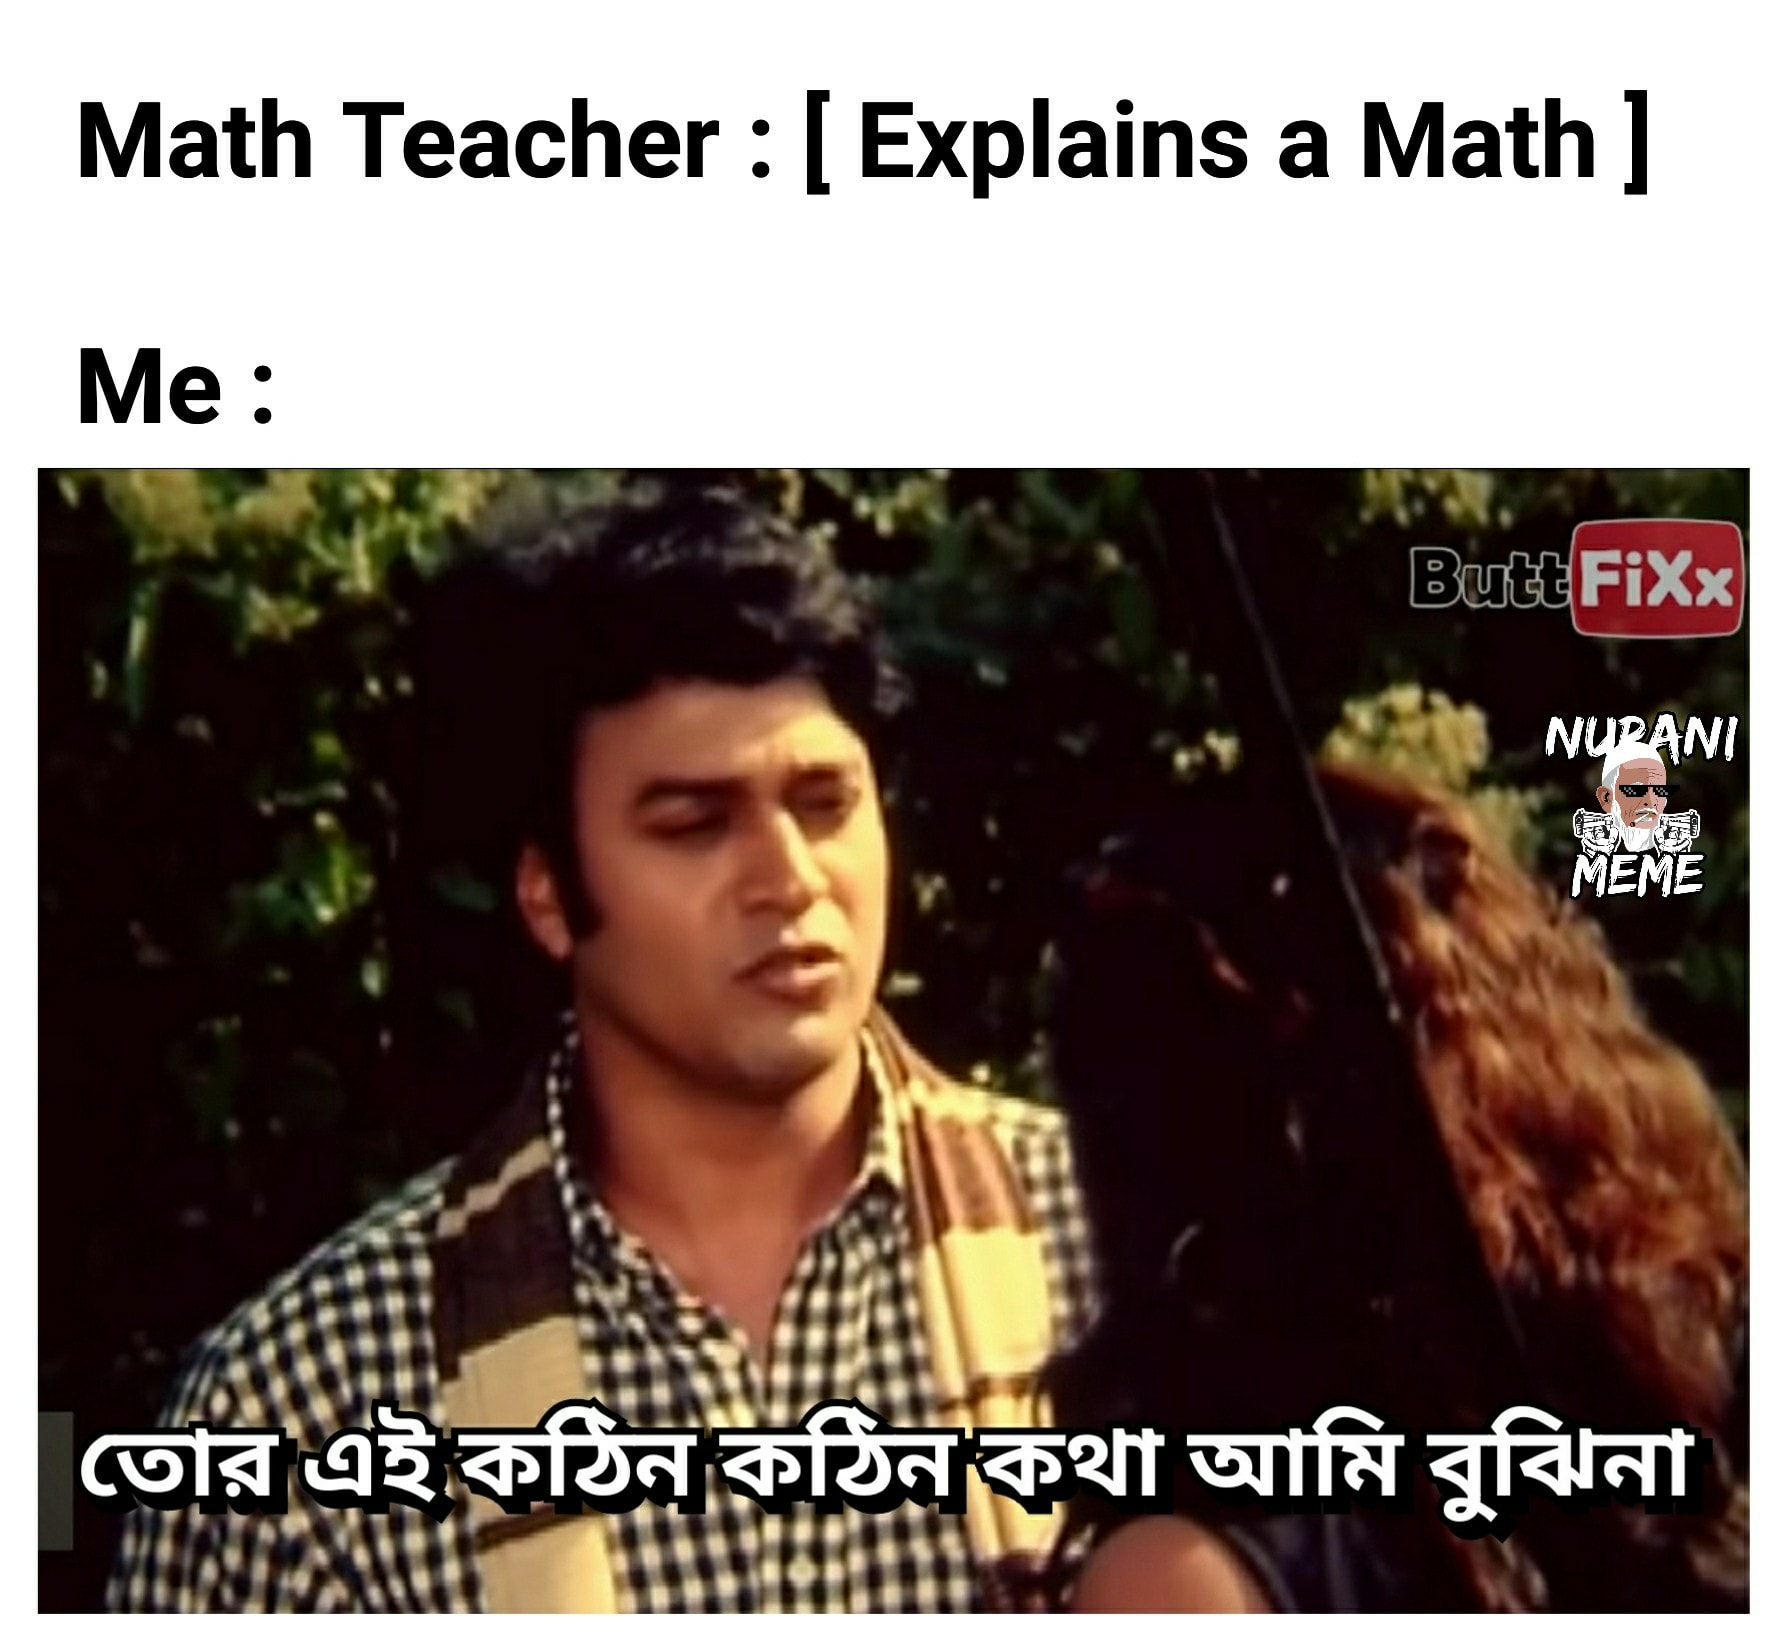
Caption: Math Teacher: [ Explains a Math ]   Me : তোর এই কঠিন কঠিন কথা আমি বুঝিনা
Label: non-hate